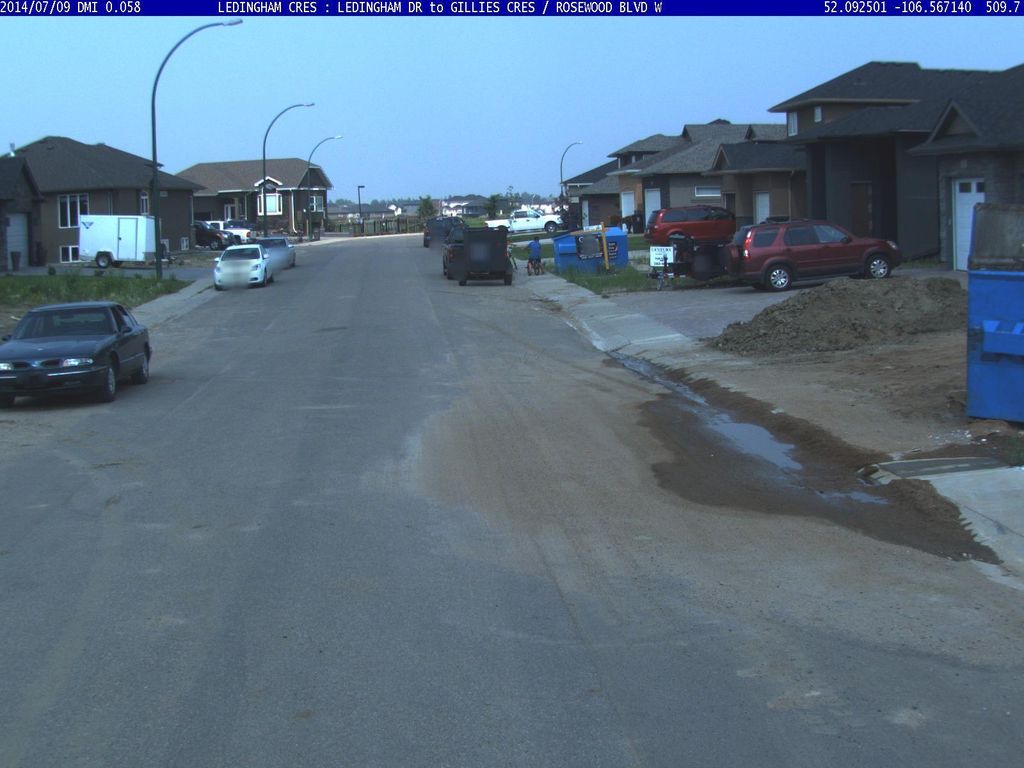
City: saskatoon